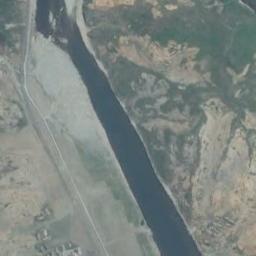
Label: river